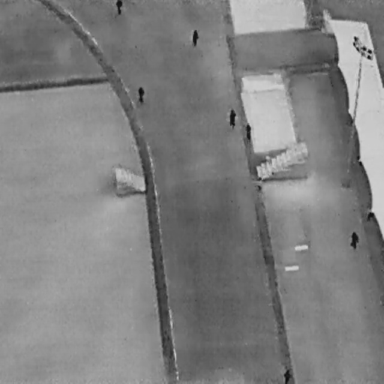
There are seven People in the infrared image.